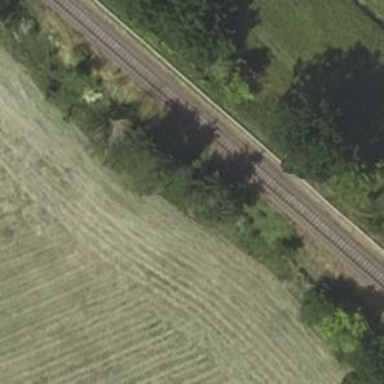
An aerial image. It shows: Area designated for railway use.